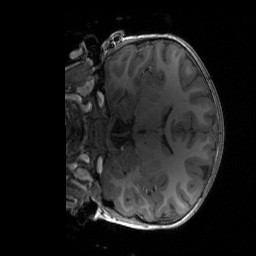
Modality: T1w
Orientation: coronal
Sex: male
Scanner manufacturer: siemens
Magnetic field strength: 3 T
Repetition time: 1.9 s
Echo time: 0.00243 s